Question: Does anybody know how to suppress errors from being shown in browser console when executing dojo/request.
For example, I make a post request to backend which returns HTTP 400 telling me that an error has occurred because of validation check.
I will handle it appropriately in my code, show some validation warnings but still dojo/request logs the error into console:

This example is on HTTP500, but it's the same in HTTP400.
This is a code snippet
'''
var results = request.post("/webapp/target/save", {
data: dojo.toJson(this._dataObject),
headers: this.headers,
handleAs: "json"
});
'''
There has to be a way to hide this on production code :)
Thank you
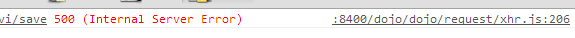
Answer: I do not think this is possible. Reporting network errors is not a feature of Dojo, nor plain vanilla JavaScript. Even 'event.preventDefault()'/'event.stopPropagation()' when handling crude 'XMLHttpRequest' or 'console.error = function(){}' have no effect.
You can suppress network errors logging in Firebug:

<URL> and F12 Developer Tools in IE9 do not log network errors into the console. Chrome Dev Tools does and I cannot find the way to disable it.
Users do not use your application with Dev Tools opened, so they won't see any errors at all and those who are willing to see them have dozens of methods to accomplish that . Anyway, I would also prefer having an option here.